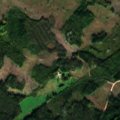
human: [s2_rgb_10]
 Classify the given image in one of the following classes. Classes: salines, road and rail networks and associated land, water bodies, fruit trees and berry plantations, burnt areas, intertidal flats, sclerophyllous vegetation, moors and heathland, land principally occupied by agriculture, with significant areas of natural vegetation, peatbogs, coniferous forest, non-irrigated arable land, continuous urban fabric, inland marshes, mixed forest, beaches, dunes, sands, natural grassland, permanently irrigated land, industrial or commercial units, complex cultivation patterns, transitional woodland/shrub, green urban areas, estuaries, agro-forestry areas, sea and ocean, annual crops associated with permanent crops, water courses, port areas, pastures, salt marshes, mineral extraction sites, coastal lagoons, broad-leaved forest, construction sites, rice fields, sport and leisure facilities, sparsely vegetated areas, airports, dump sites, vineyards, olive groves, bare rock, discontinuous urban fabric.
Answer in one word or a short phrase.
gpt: land principally occupied by agriculture, with significant areas of natural vegetation, coniferous forest, transitional woodland/shrub